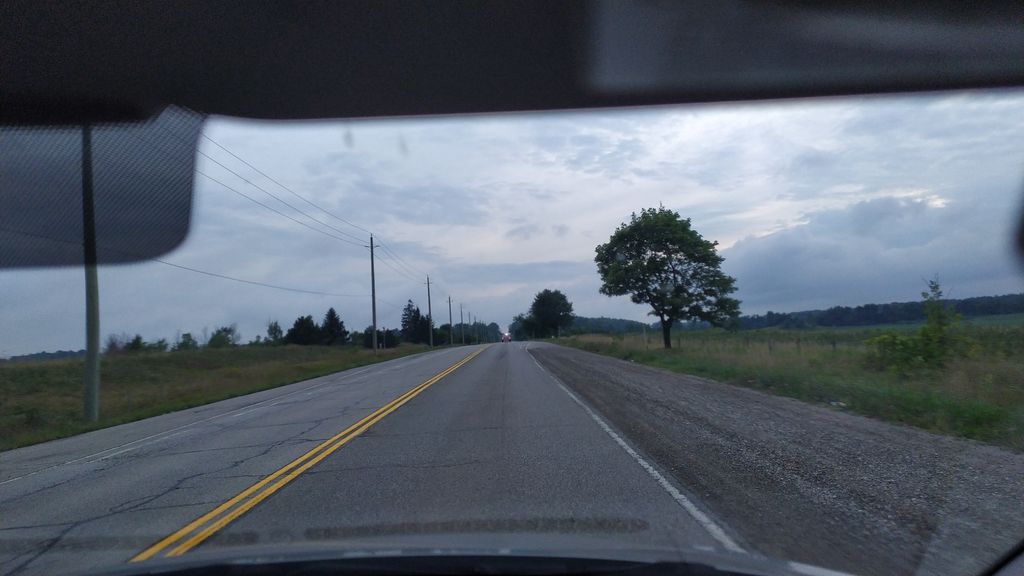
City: kitchener-waterloo